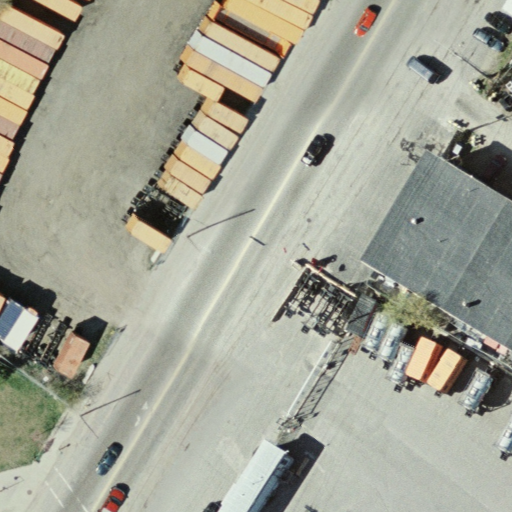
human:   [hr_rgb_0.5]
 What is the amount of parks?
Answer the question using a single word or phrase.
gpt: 1

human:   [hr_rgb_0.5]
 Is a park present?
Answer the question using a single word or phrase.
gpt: yes

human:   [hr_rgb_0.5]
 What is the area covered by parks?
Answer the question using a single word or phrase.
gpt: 2578m2

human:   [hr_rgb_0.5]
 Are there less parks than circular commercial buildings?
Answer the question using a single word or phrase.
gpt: no

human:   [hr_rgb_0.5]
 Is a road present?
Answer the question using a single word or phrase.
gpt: yes

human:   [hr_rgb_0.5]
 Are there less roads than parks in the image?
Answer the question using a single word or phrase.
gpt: no

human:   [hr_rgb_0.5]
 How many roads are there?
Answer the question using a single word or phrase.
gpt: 3

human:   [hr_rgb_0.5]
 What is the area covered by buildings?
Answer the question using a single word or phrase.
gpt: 0m2

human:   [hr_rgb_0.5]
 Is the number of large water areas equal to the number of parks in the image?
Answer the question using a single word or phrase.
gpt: no

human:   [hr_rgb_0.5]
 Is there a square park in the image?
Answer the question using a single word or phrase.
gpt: no

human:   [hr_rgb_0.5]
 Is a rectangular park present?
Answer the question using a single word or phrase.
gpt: yes

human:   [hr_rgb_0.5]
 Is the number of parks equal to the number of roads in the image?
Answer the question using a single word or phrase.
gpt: no

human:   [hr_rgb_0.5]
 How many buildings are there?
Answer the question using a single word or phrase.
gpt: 0

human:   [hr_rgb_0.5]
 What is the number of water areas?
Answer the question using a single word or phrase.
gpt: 0

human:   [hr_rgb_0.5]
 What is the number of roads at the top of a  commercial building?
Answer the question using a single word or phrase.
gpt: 0

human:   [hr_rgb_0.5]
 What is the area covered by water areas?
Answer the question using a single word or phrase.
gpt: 0m2

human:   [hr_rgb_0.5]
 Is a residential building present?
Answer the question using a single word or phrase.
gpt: no

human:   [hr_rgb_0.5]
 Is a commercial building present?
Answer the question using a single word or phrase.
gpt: no

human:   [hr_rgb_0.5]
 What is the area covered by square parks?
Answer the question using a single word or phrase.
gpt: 0m2

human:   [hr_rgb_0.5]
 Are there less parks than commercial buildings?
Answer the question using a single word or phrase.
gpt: no

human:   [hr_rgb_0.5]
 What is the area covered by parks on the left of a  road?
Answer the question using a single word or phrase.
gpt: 2578m2

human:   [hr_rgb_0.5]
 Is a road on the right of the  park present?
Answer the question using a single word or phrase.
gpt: yes

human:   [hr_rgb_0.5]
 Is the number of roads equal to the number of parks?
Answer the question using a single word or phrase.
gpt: no

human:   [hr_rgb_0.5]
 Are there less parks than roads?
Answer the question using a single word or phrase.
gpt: yes

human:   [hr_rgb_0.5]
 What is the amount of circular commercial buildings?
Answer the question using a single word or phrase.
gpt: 0

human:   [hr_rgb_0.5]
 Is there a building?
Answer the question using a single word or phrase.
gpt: no

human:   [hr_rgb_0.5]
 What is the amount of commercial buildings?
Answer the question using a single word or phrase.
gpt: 0

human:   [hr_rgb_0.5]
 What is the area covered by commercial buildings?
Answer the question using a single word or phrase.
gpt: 0m2

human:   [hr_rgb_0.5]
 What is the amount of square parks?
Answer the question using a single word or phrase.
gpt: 0

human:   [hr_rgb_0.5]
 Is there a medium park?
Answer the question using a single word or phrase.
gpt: no

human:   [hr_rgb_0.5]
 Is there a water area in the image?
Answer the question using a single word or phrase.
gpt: no

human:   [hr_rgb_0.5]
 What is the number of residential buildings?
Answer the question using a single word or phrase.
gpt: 0

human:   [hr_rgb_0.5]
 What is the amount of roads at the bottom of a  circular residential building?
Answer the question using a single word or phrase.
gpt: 0

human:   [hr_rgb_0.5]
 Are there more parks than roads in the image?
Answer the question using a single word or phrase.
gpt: no

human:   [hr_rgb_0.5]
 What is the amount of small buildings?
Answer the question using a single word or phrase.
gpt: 0

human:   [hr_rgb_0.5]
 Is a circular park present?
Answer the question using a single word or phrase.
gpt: no

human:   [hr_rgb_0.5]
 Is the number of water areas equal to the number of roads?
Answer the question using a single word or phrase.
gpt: no

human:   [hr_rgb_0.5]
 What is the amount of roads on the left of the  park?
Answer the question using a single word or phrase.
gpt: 0

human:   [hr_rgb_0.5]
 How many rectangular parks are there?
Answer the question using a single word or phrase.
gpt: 1

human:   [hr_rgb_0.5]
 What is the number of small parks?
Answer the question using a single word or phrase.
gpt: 0

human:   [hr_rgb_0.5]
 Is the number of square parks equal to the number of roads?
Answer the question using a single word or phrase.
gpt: no

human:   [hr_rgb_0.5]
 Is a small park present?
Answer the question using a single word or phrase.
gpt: no

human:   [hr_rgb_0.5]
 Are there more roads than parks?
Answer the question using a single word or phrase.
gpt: yes

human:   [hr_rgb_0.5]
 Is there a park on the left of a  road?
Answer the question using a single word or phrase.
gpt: yes

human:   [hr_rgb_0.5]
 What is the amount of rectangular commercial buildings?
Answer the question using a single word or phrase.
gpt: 0

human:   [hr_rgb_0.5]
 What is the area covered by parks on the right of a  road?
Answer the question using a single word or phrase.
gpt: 0m2

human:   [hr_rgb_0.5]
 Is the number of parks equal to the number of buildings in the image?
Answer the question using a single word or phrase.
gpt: no

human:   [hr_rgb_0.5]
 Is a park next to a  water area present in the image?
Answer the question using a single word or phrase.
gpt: no

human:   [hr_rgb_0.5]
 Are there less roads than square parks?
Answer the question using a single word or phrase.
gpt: no

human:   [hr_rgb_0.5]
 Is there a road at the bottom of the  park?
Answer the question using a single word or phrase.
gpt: no

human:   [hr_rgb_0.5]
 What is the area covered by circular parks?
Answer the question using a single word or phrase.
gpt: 0m2

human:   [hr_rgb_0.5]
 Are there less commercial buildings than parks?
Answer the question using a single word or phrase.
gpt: yes

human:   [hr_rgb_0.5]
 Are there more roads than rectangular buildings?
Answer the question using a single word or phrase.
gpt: yes

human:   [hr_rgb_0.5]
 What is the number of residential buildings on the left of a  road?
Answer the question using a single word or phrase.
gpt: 0

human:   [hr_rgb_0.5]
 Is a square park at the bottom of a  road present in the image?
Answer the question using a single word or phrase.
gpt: no

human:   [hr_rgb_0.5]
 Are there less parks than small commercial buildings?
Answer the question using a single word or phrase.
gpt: no

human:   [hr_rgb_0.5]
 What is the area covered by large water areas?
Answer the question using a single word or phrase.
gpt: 0m2

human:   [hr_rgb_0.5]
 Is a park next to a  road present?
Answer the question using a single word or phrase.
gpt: yes

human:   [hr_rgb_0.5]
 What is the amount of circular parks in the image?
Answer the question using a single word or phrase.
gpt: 0

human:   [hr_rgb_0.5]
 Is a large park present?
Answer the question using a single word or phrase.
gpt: yes

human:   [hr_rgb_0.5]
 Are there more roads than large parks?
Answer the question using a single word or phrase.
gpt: yes

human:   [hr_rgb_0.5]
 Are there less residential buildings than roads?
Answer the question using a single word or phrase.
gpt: yes

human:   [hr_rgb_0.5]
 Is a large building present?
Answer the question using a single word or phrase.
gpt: no

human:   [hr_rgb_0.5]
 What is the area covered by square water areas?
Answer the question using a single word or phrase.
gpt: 0m2